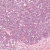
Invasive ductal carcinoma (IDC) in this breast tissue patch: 0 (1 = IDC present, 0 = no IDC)